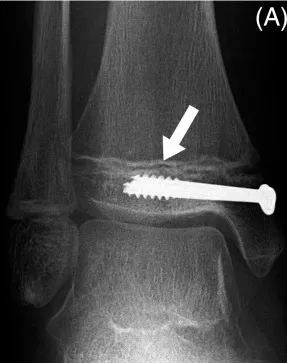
Anteroposterior ankle radiographs at two.
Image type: radiology (x_ray)